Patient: sex M, age 71
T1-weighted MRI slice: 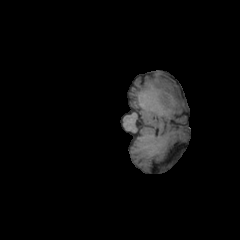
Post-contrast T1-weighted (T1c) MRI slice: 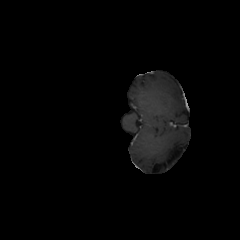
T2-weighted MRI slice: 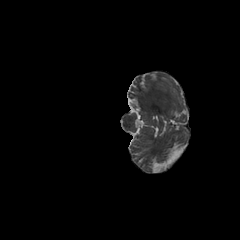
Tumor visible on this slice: no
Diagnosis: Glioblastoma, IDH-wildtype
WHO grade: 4